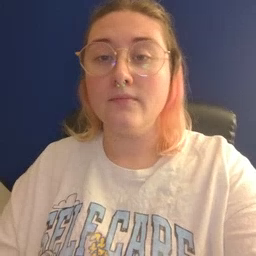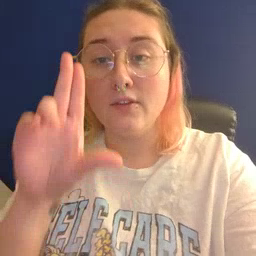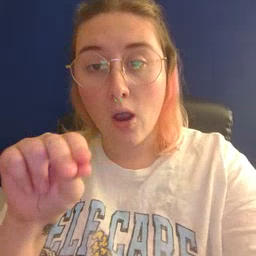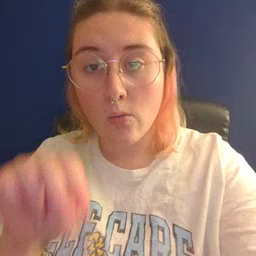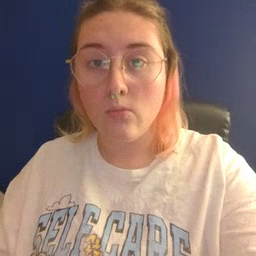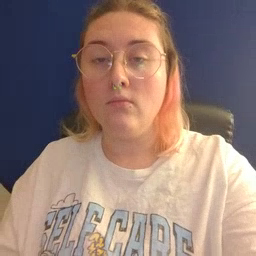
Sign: no